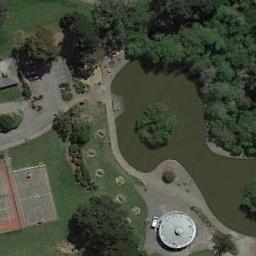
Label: basketball_court